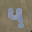
Label: 4